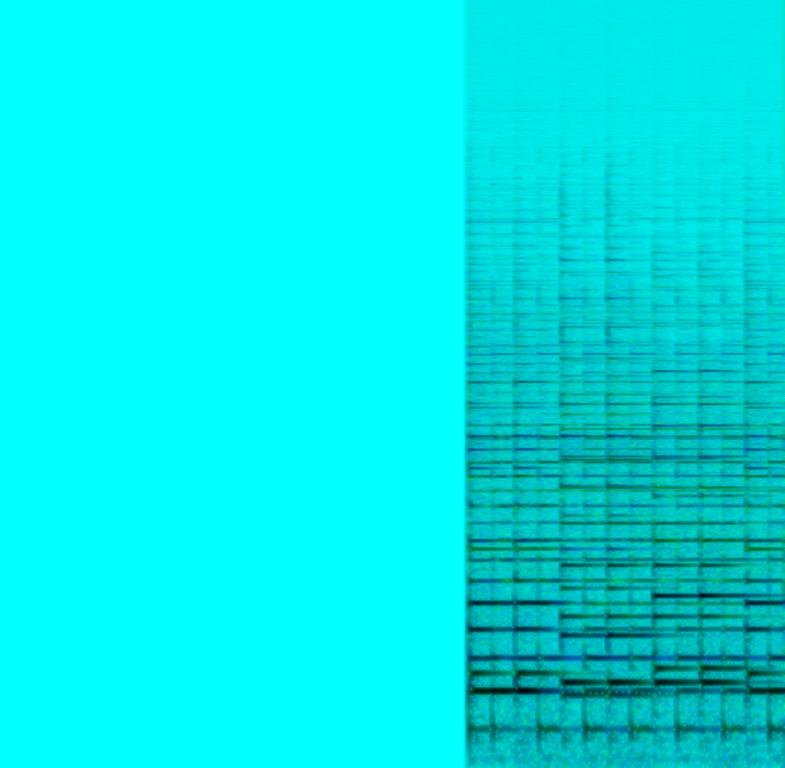
The low quality recording features a reverberant groovy piano melody. It sounds like a cover and it is energetic.